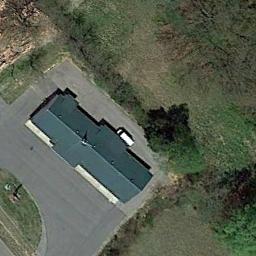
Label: sparse_residential